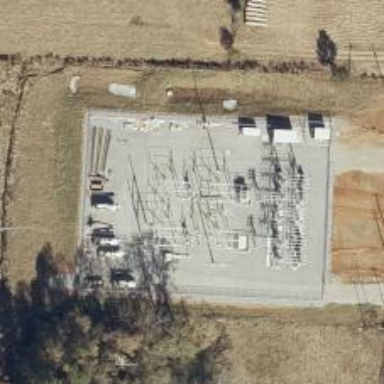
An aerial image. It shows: Switch used for power control.